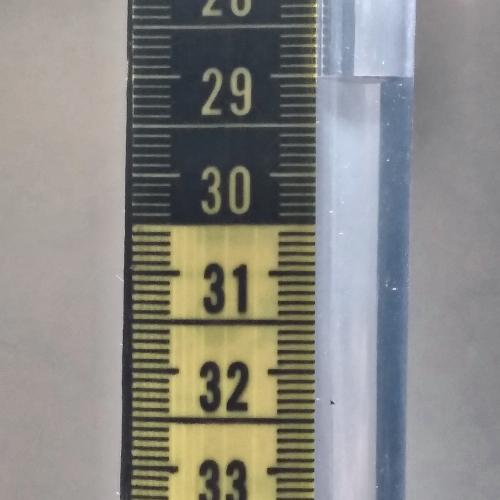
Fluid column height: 29.0 cm